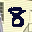
Label: 8